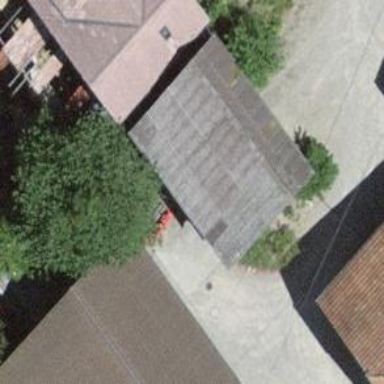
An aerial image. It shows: Shed.